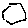
Label: hexagon